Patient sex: M
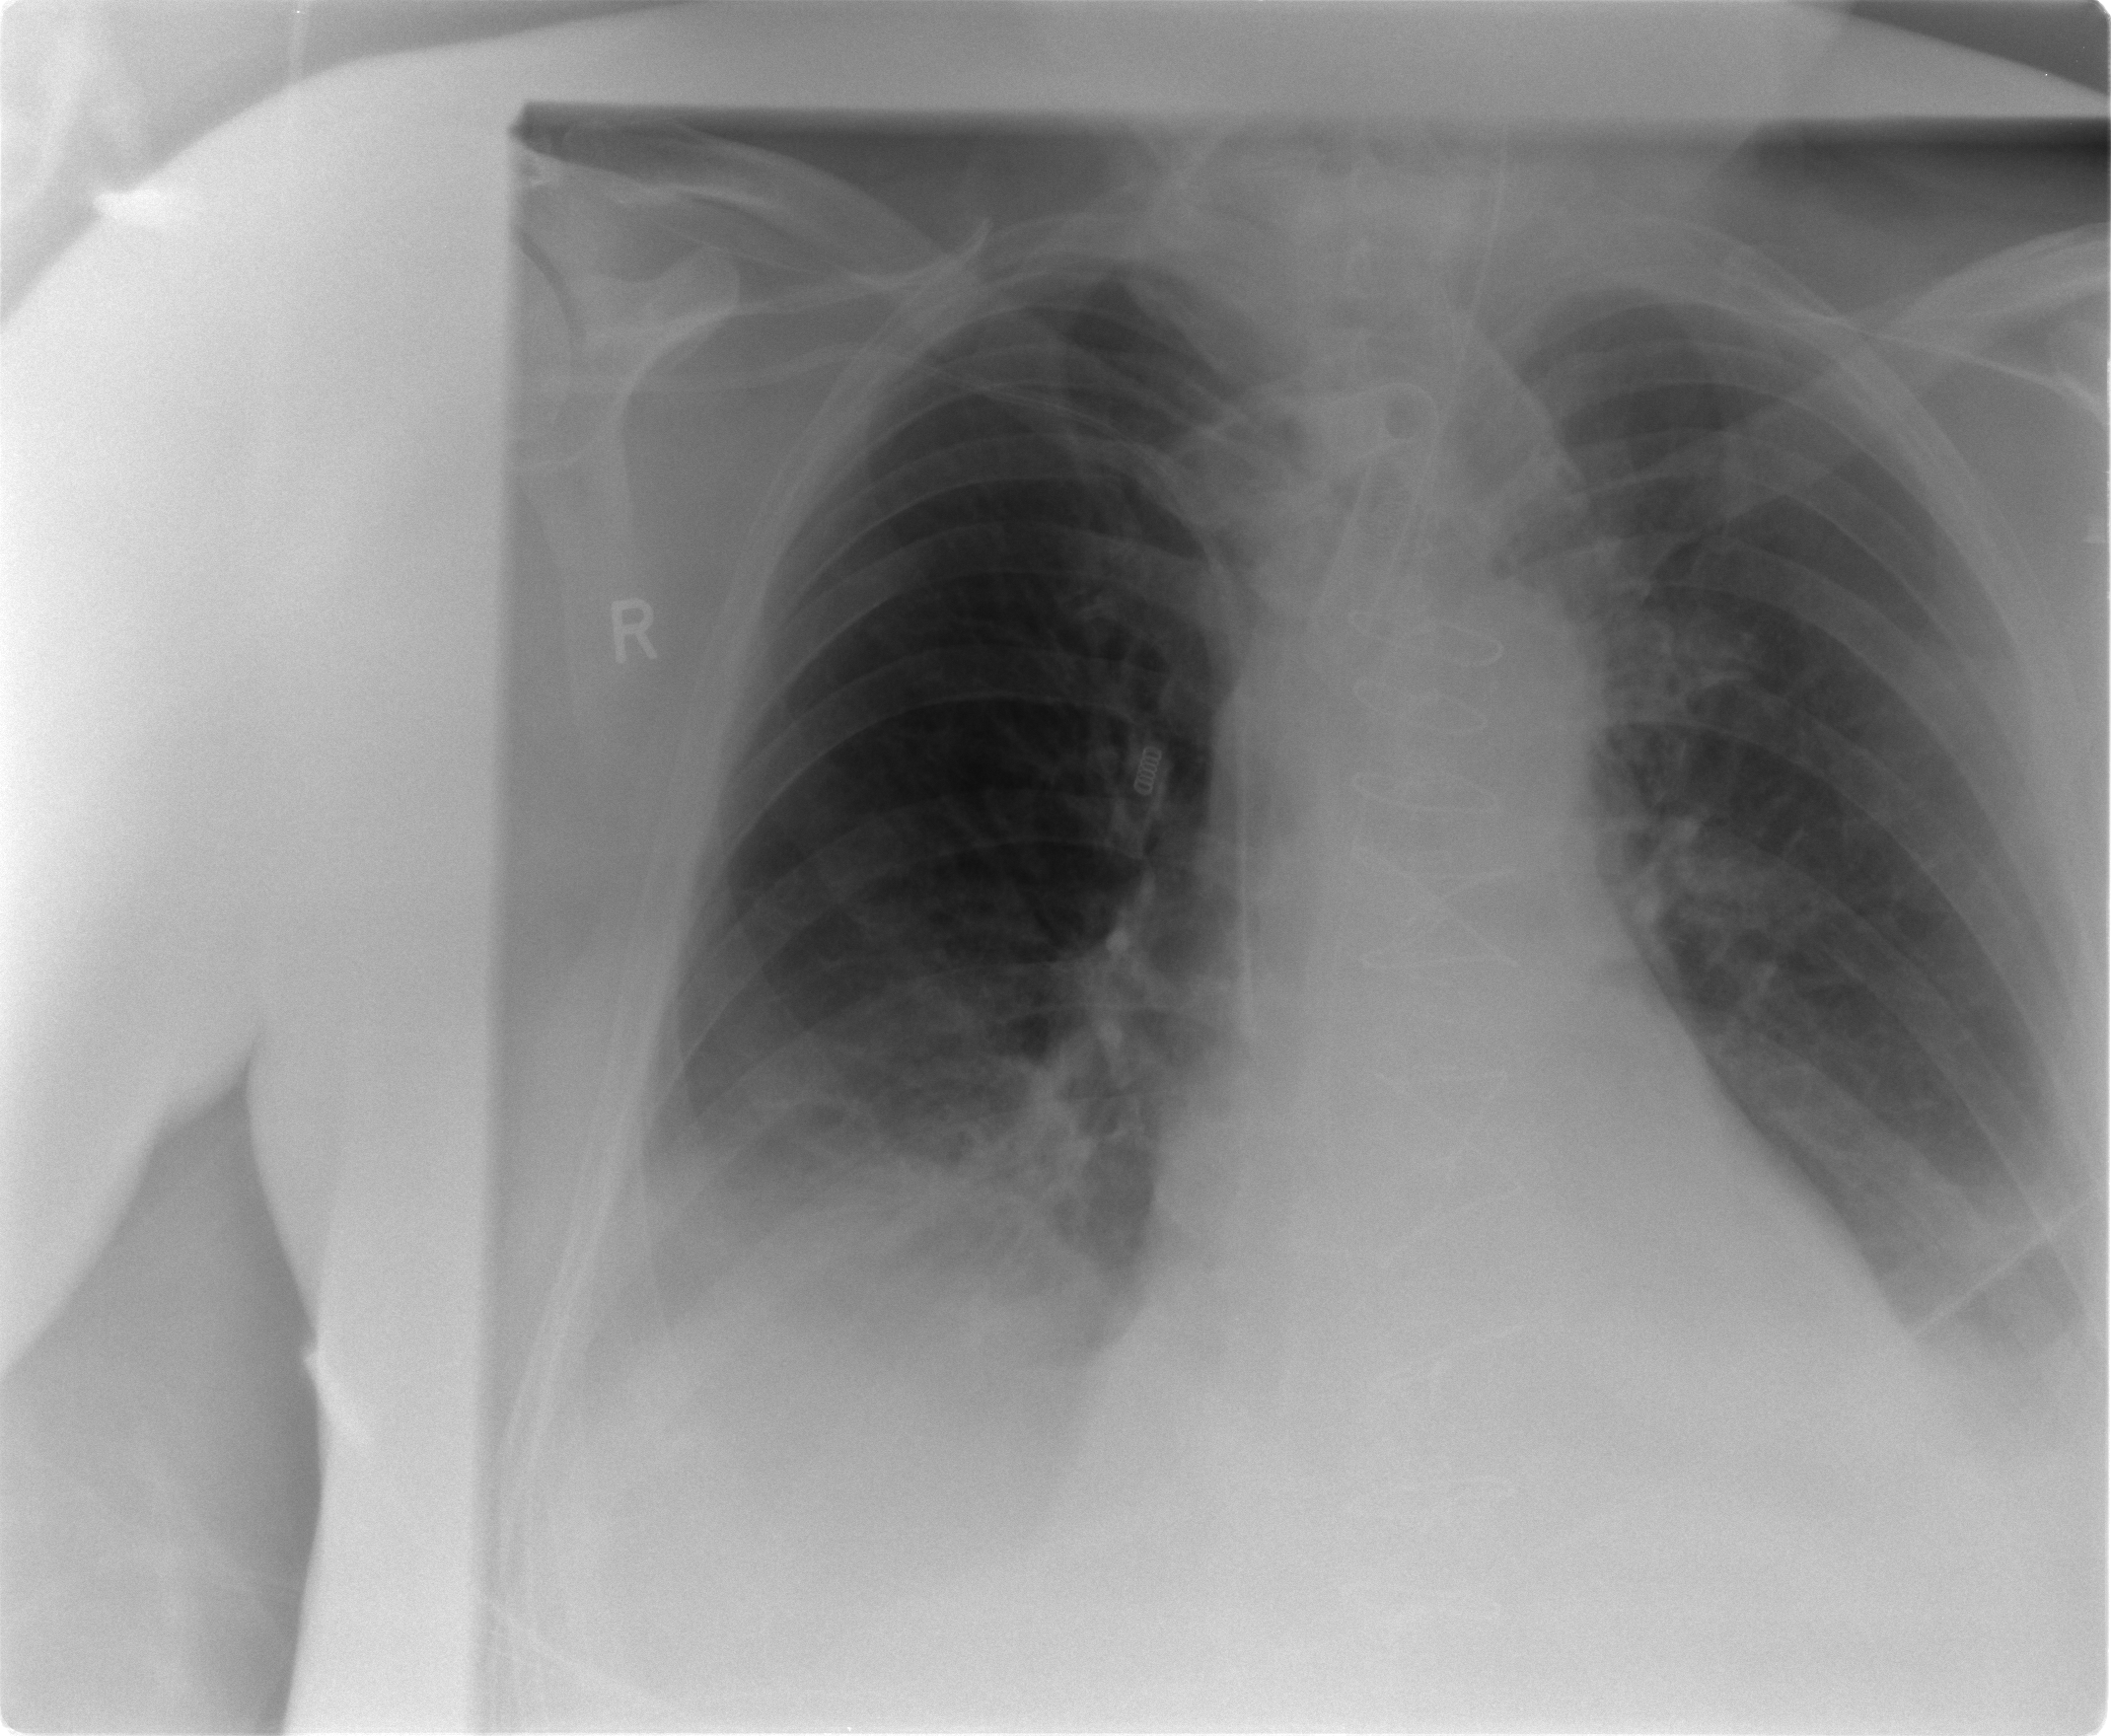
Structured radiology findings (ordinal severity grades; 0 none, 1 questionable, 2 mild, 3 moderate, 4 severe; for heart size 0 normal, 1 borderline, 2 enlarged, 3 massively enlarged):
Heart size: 2
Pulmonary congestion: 1
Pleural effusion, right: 1
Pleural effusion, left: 1
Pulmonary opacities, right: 0
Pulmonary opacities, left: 0
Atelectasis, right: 2
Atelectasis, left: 1